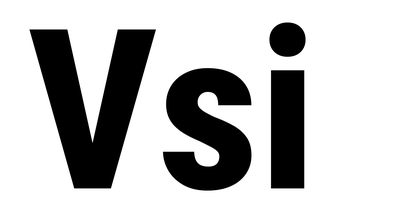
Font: Roboto_Condensed_ExtraBold